Aerial crown-view tile of a tropical tree (Barro Colorado Island, Panama), acquired 20250616:
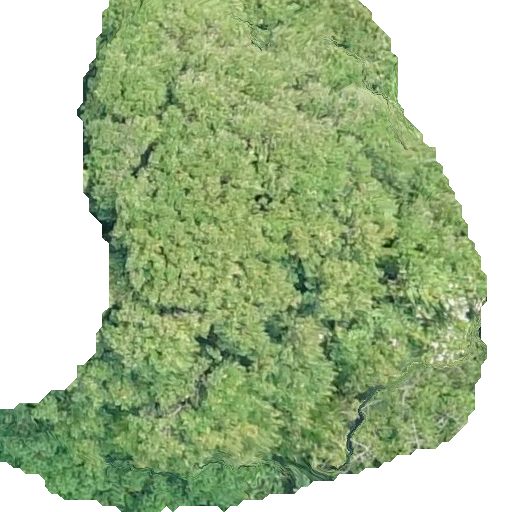
Species: Prioria copaifera
GBIF accepted scientific name: Prioria copaifera
Crown area: 267.233 m²